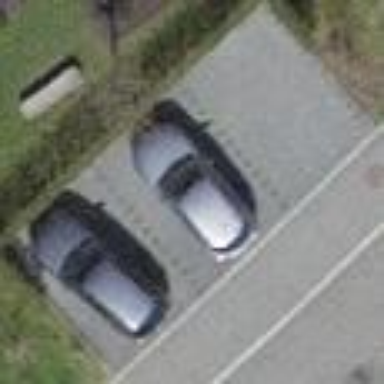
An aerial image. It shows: Parking area with surface.